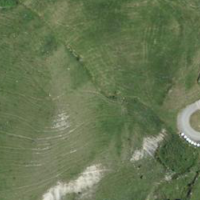
EUNIS habitat code: 26
Species observed at this site:
Achillea millefolium